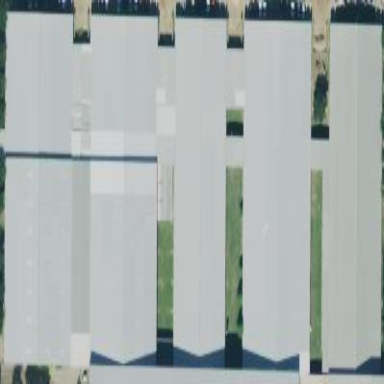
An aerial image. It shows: Stable building.